Question: is there any VBA code to highlight duplicate values in each columns?
The file have thousands of columns, I need to check each columns if any duplicate values and mark them.
I can manual check each column by using "Conditional Formatting->duplicate values
, but took so many time.
I've tried using "Conditional Formatting->duplicate values
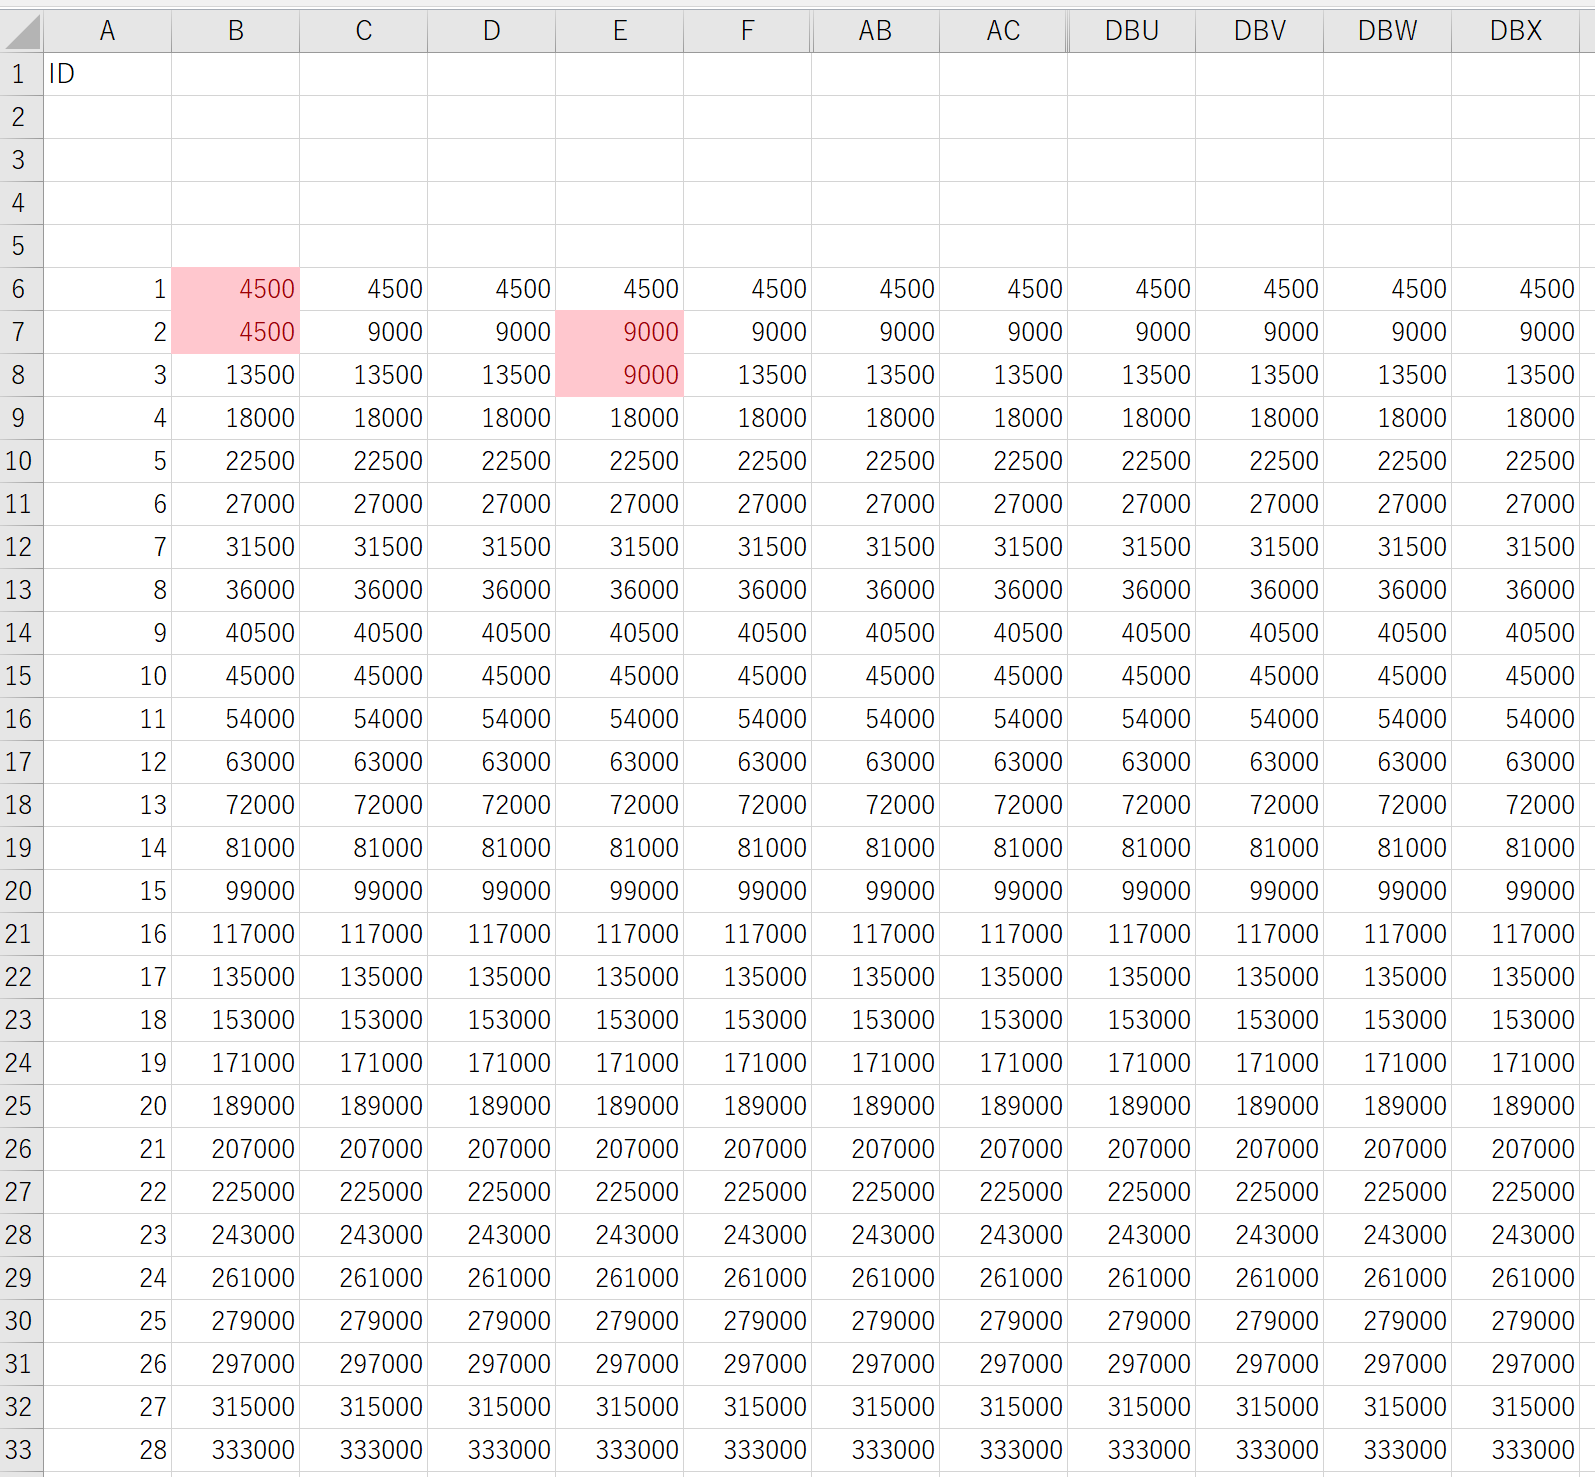
Answer: Use conditional formatting, but with a formula.
Mark all cells of your sheet and create the conditional formatting with the formula
'''
=COUNTIF(A:A,A1)>1
'''
The function 'CountIf' counts the number of cells in a range (1st parameter, "A":A") that have a specific value (2nd parameter, "A1"). Then it is checked if the value can be found more that 1 time (which means in that column a duplicate exists).
The formula will use relative references. For example, cell E7 would be calculated with '=COUNTIF(E:E,E7)>1'.
If the values of a column are always sorted and therefore same values are grouped together in adjacent rows, you can use the following formula (again for the whole sheet)
'''
'=AND(A1<>"",OR(A1=A2,A1=A1048576))'
'''
It looks a little bit more complicated but the calculation is faster.